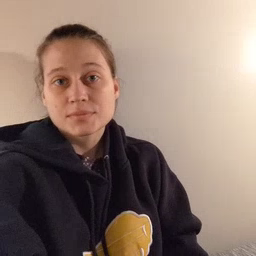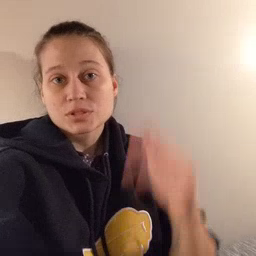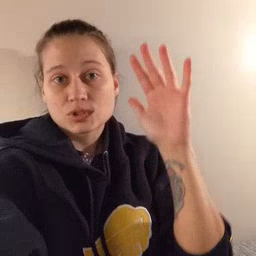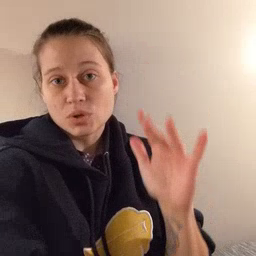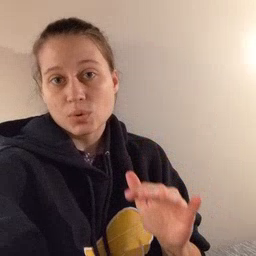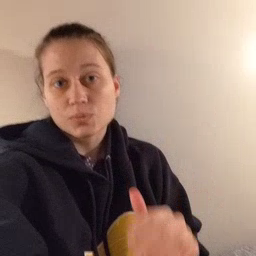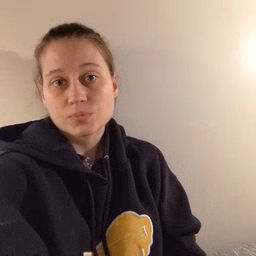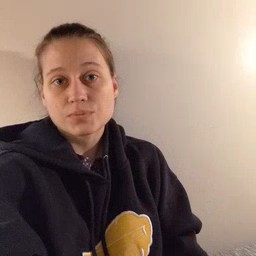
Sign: snow